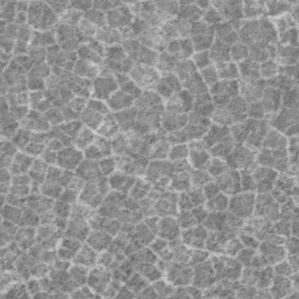
Label: frost